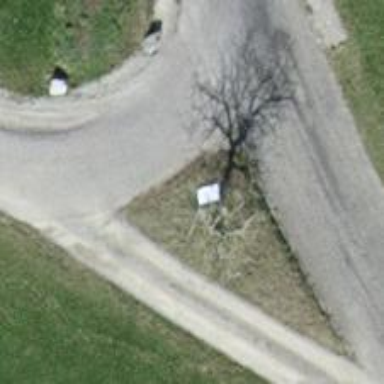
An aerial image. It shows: Bench for seating.